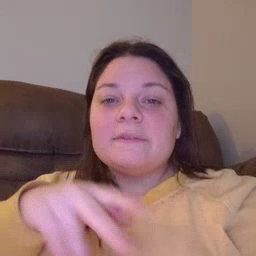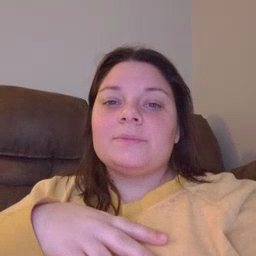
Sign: TV